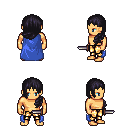
a pixel art fantasy rpg character, male body template, human, tanned skin, blue cape, gold greaves, raven left-swept hairstyle, dagger, four views (front, back, left, right), 2x2 character sprite sheet, small pixel art, hard edges, no anti-aliasing